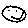
Label: smiley face